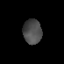
Tissue: prostate
Cell type: Fibroblasts
Senescence score: 0.7964
Nuclear area (px): 445
Mean DAPI intensity: 76.955